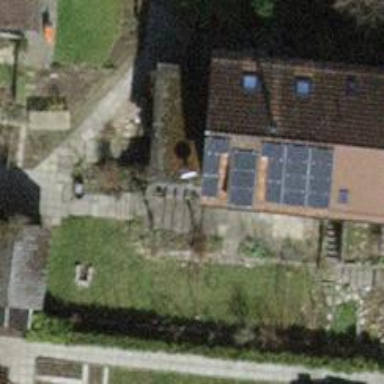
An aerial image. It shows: Semi-detached house.